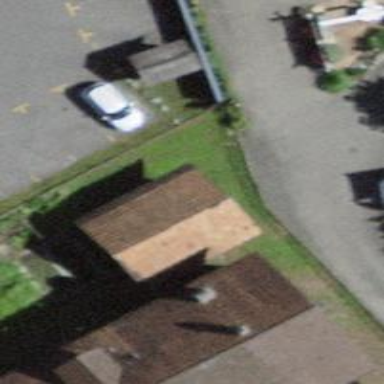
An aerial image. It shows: Rural barn.